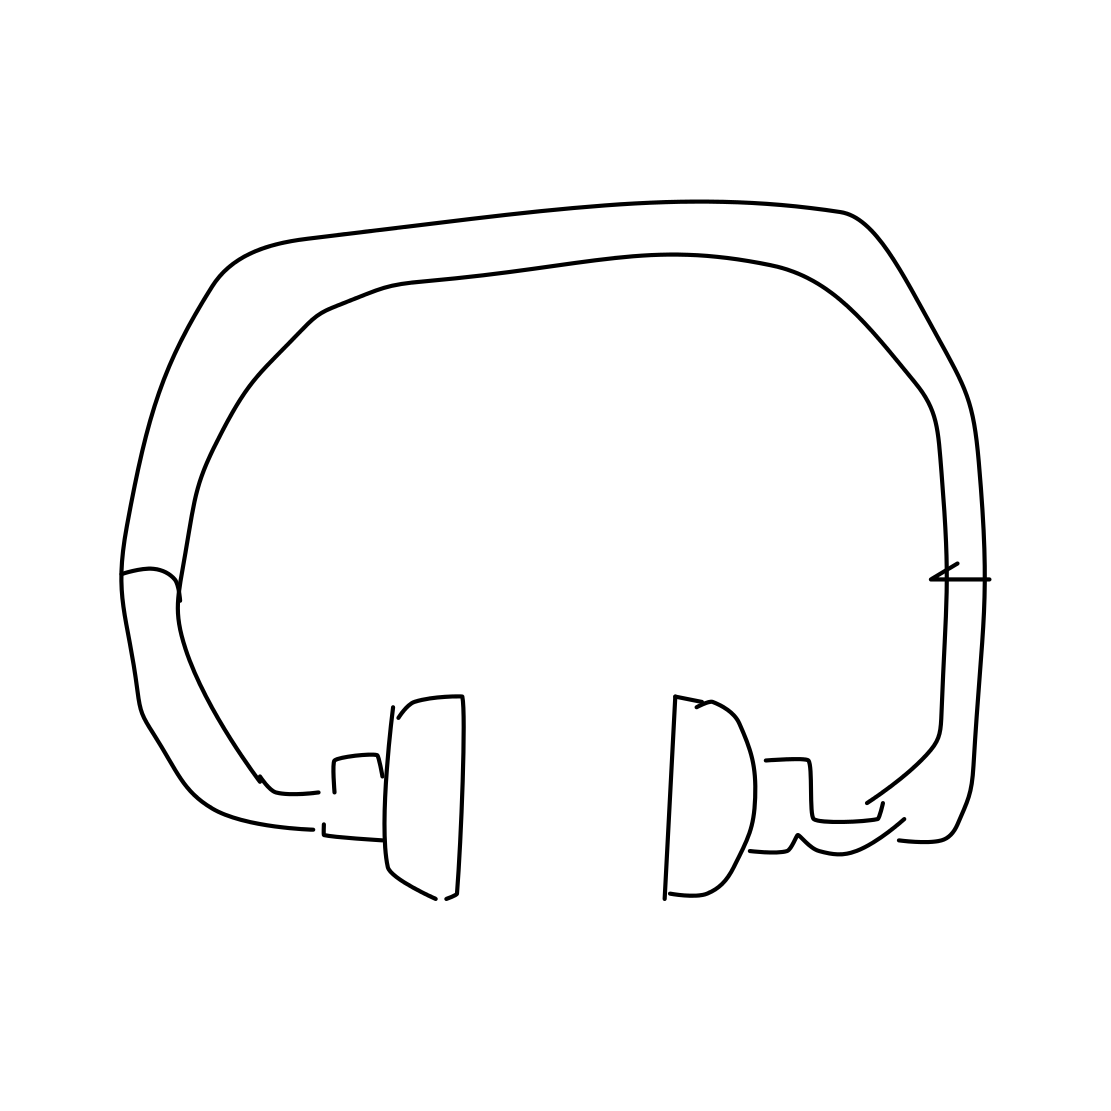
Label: head-phones